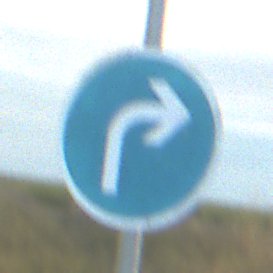
Verkehrszeichen: VorgeschriebeneFahrtrichtungRechts
Umgebung: Outdoor, RoadRail
Tageszeit: SunriseSunset
Wetter: PartlyCloudy
Licht: Natural
Jahreszeit: NotSpecified
Kontrast: MediumContrast